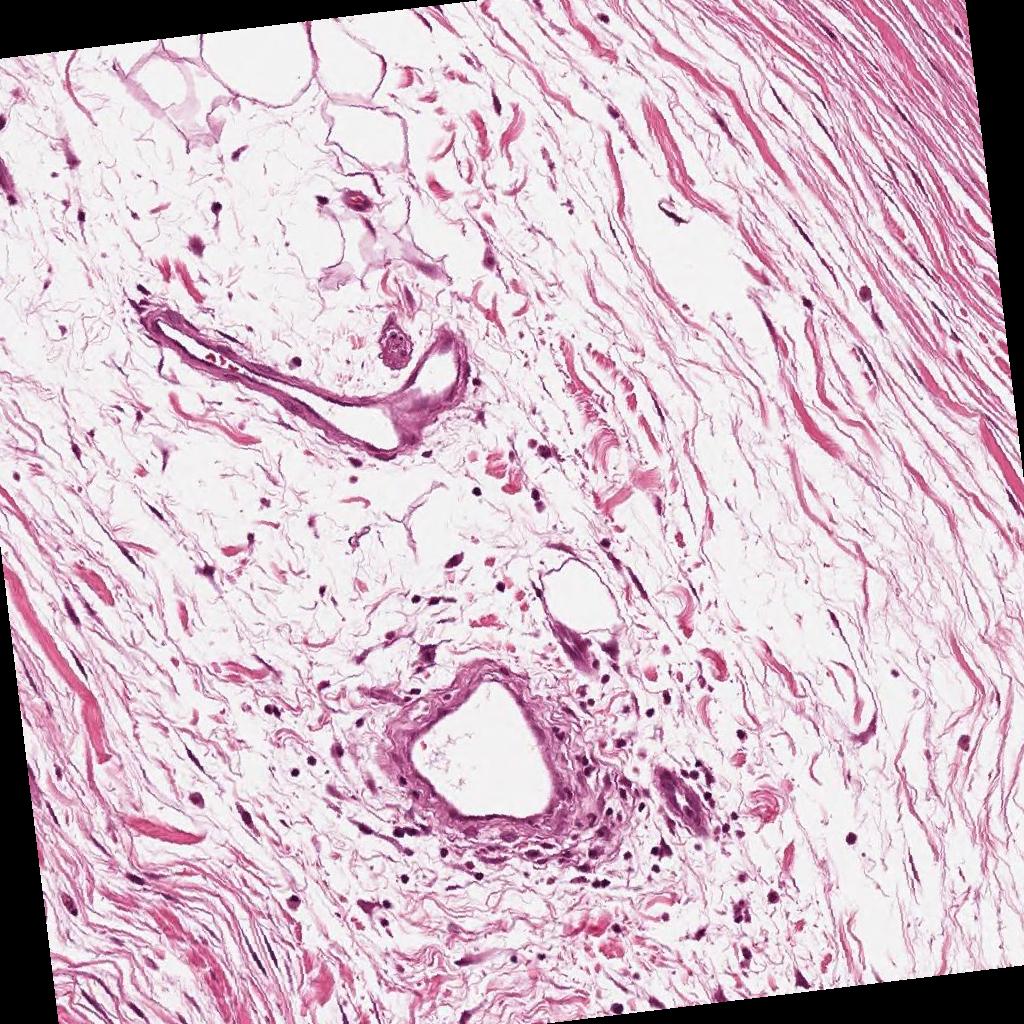
Label: Non-Tumor